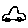
Label: car